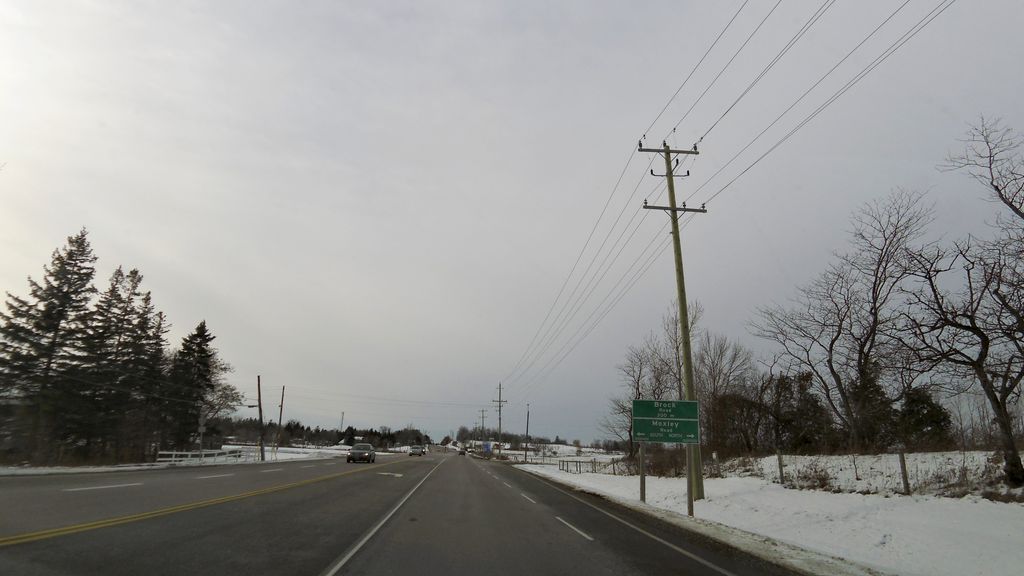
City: hamilton